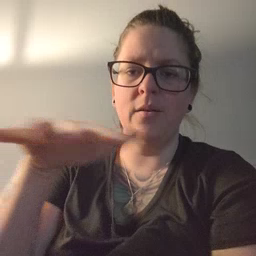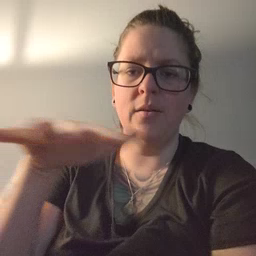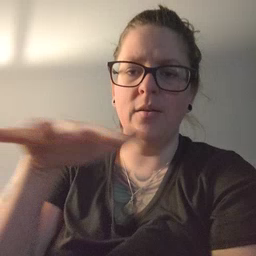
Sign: backyard